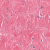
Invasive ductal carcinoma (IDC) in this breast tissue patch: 0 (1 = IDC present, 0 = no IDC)